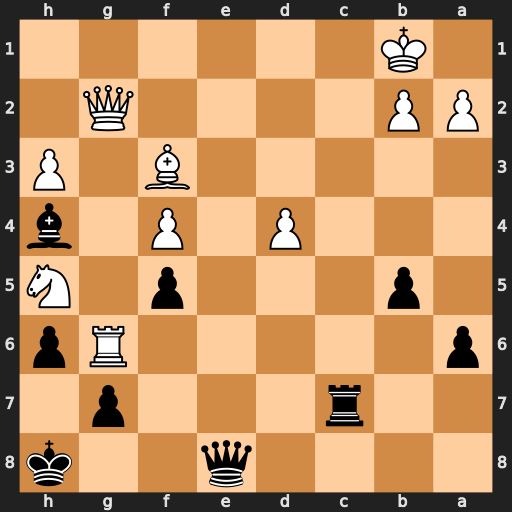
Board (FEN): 4q2k/2r3p1/p5Rp/1p3p1N/3P1P1b/5B1P/PP4Q1/1K6
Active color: b
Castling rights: -
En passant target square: -
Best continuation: Qe1+ Bd1 Qxd1#